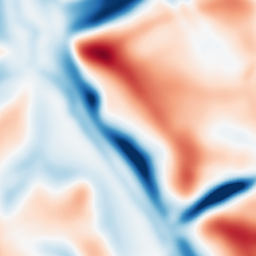
Category: multiscale
Decomposition family: dog
Decomposition parameters: sigma_low: 5
sigma_high: 20
Upsampling method: regularized
Upsampling parameters: scale: 2
lambda_reg: 0.001
Upsampling scale: 2